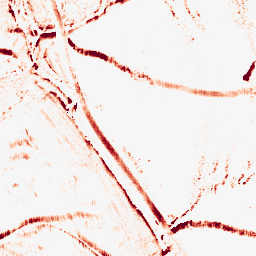
Category: morphological
Decomposition family: morphological_rect
Decomposition parameters: operation: opening
width: 5
height: 10
Upsampling method: bicubic
Upsampling parameters: scale: 4
Upsampling scale: 4